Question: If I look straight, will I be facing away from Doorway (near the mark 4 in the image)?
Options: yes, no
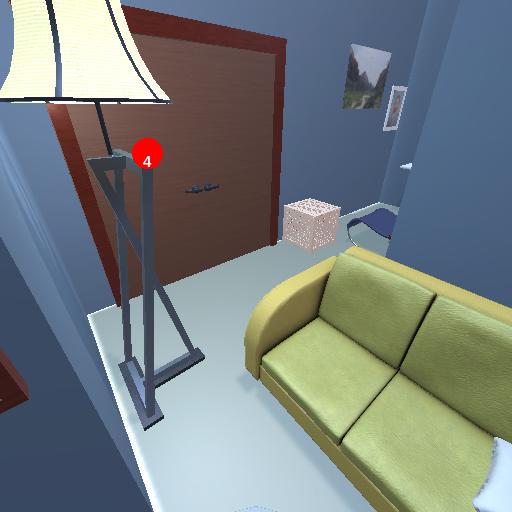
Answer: yes